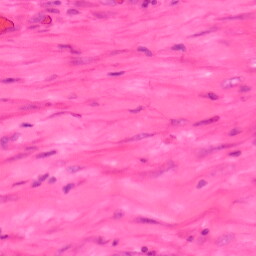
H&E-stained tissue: Colon